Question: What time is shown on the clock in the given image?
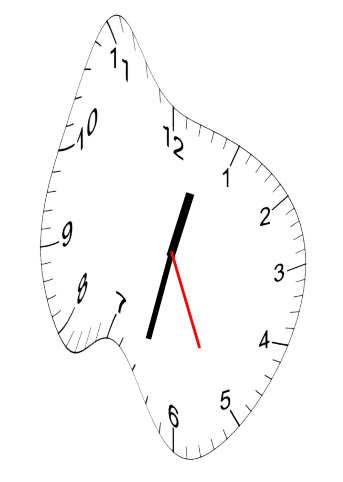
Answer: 12:32:26